Question: I have the following pattern

I have two kinds of databases.
One is a internal database where it saves data from 5 json datas from http inbound gateways.
The Other is a external database where it saves final refiend data from 5 jsons saved tables.
The Process is like the followings.
---
- One Transaction1 Each message is saved to each table and return status to the client where it sends data.
---
- Second Transaction 2 If 5 kinds of datas are completed to receive, it activate one service activator where
queries 5 tables and make 3 kinds of refined data that will save in external database.3 The next connected channel type is a publish-subscribe channel.4 There are 3 kinds of subscribe channel to deliver each jdbc-outbound-gateway for saving data to external database.
(There is a rowmapper process to handle saving multiple rows)
How can I set the transaction for being guaranteed?
Please let me know elaborately.
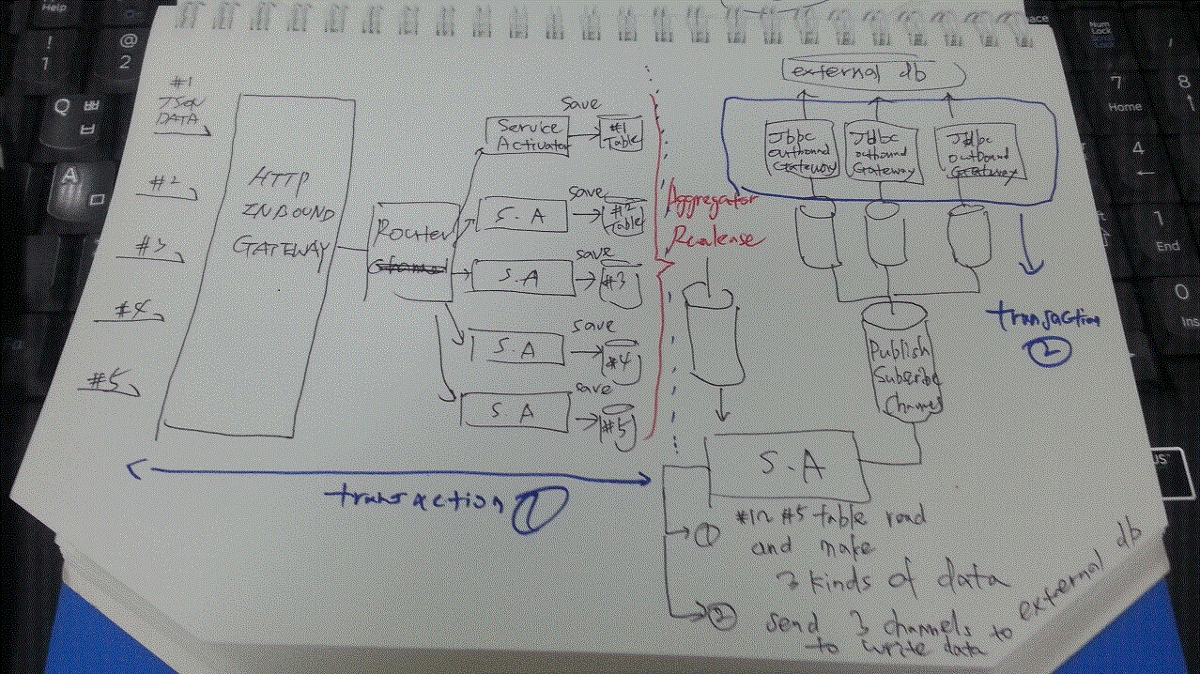
Answer: Add a 'QueueChannel' somewhere upstream (i.e. before the pub sub channel for tx2) and use a '<transactional/>' poller to start the transaction.
Alternatively, insert a transactional gateway...
'''
<int:service-activator ... ref="txGw" />
<int:gateway ... service-interface="TX" />
public interface TX {
@Transactional
Message<?> exchange(Message<?> m);
}
'''
You'll need '<tx:annotation-driven />' to enable transactions in the second case.